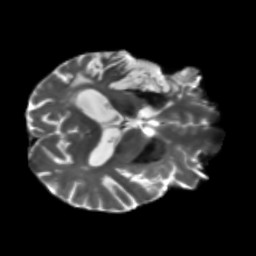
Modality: T2w
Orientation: axial
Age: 67
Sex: male
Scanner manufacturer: siemens
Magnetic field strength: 3 T
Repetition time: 5.25 s
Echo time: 0.08 s